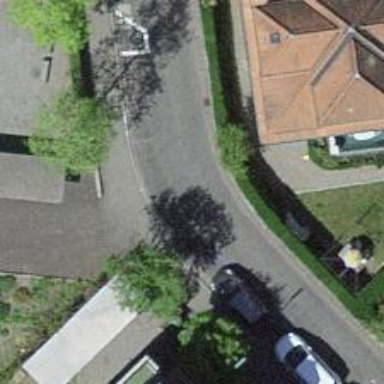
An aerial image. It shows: Living street.